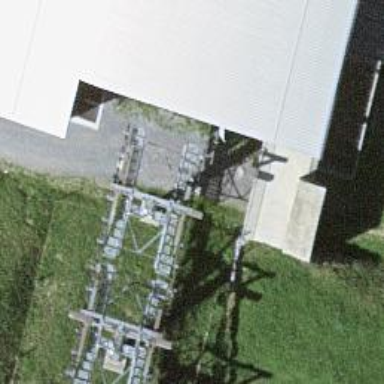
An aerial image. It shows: Pylon for aerialway.